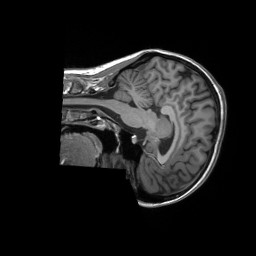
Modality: T1w
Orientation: sagittal
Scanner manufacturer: siemens
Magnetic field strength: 3 T
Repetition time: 2.3 s
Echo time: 0.00207 s